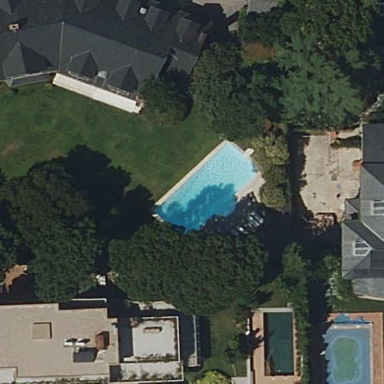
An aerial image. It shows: Swimming pool located in leisure land.